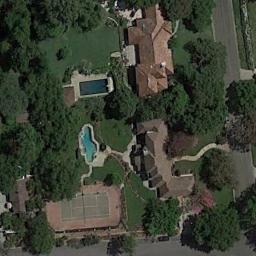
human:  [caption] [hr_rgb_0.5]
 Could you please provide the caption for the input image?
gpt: There are two different colors of the tennis court .

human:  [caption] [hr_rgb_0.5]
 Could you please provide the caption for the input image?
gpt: The tennis court is on the grass next to some buildings and trees .

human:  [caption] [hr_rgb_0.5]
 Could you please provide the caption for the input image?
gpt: Many trees are near the tennis court .

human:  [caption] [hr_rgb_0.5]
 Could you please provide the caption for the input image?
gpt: Tennis court and swimming pool built next to the building with trees in it .

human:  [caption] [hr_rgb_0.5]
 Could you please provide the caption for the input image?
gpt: There are many green trees around the tennis court .